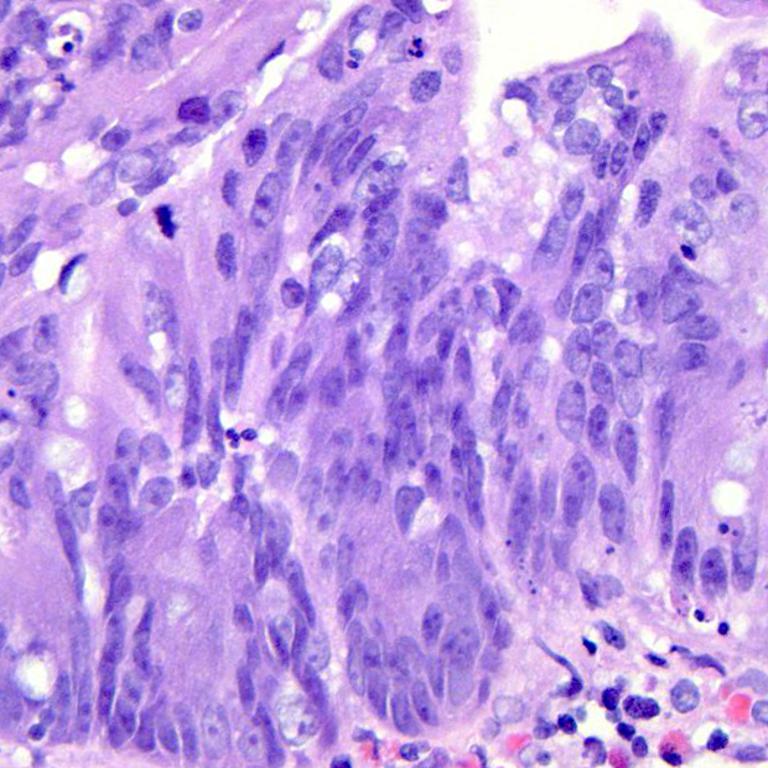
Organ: colon
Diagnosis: adenocarcinomas